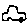
Label: car